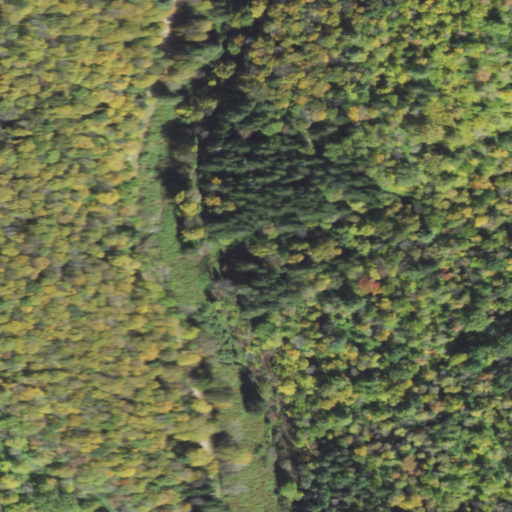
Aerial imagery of valley in Pennsylvania named Mill Hollow containing deciduous forest, mixed forest, open development, and evergreen forest